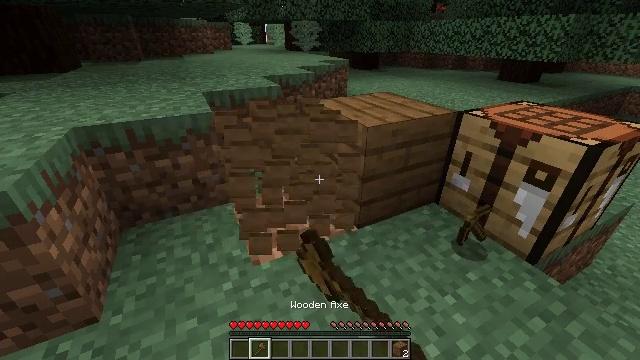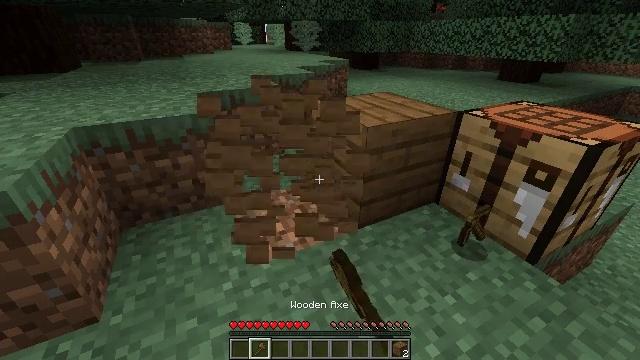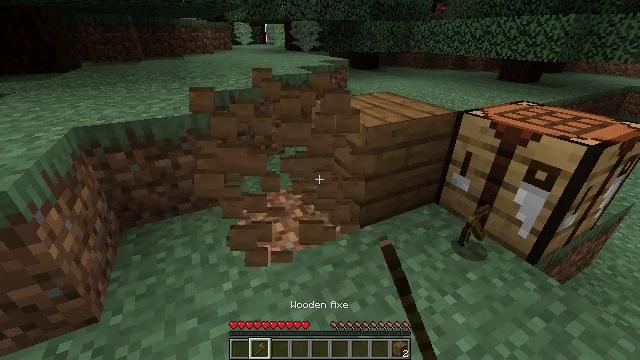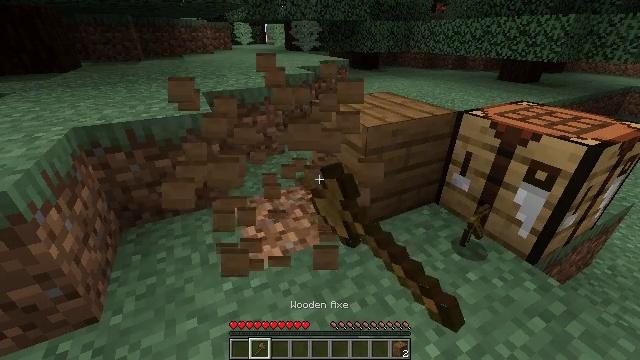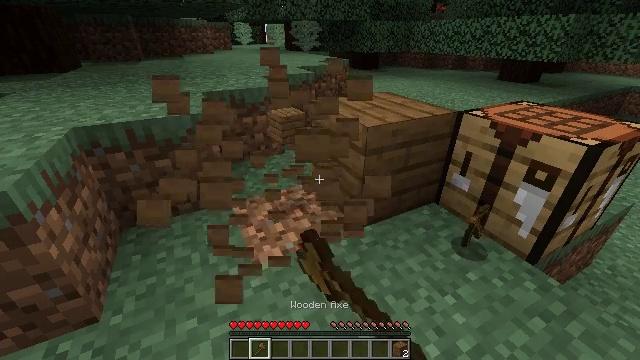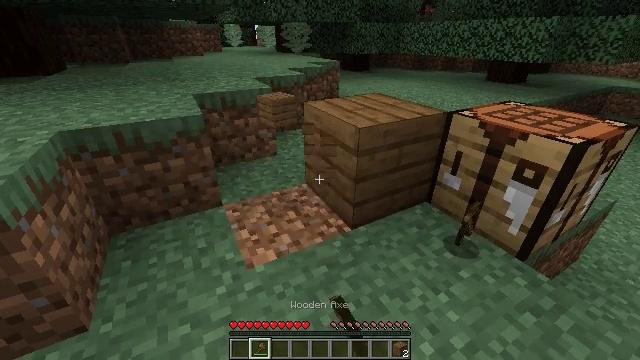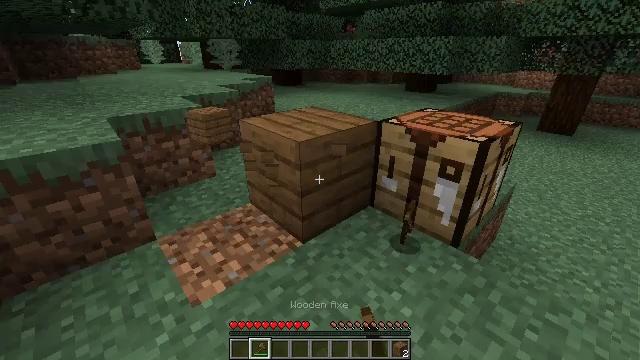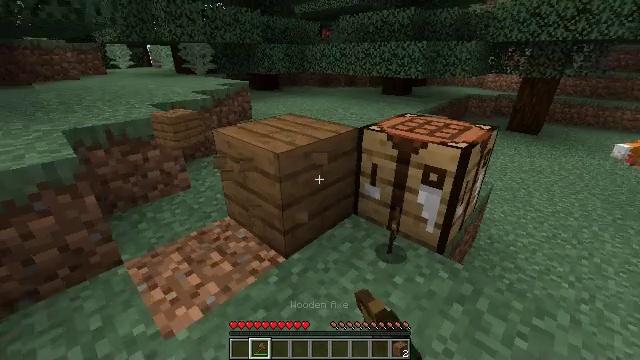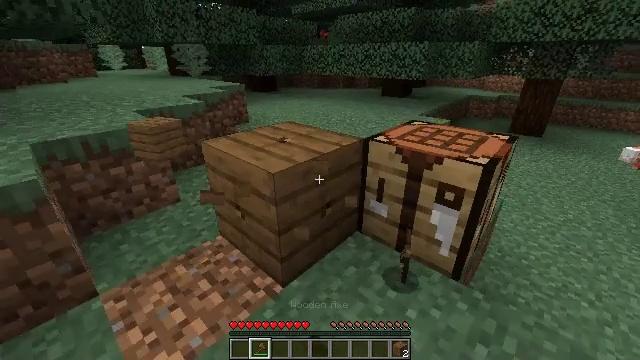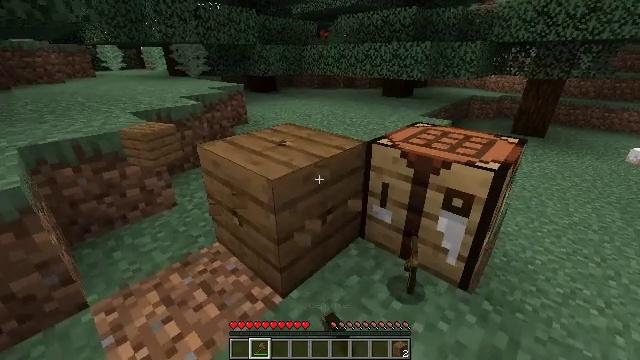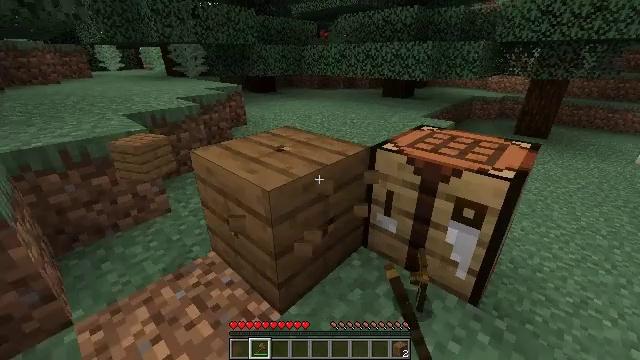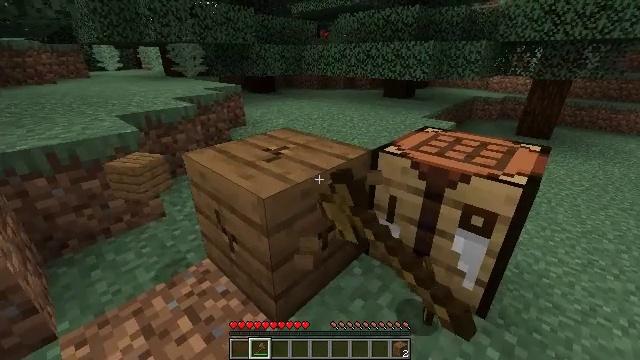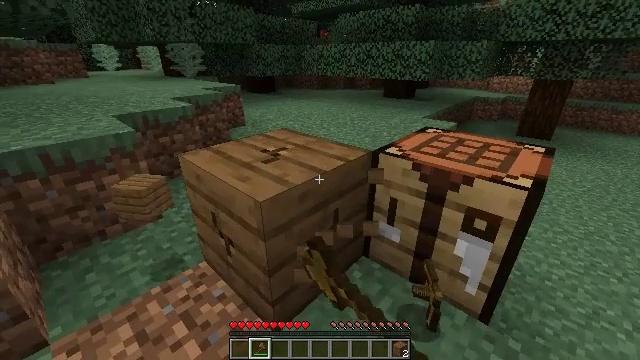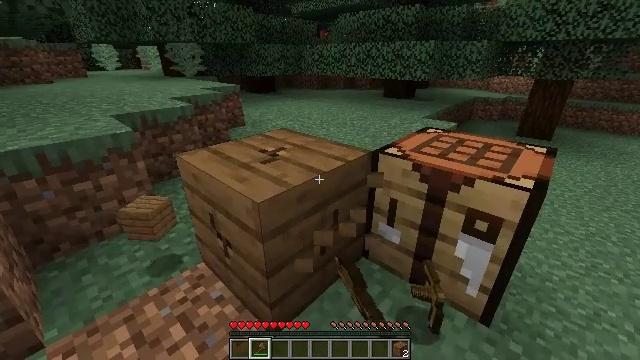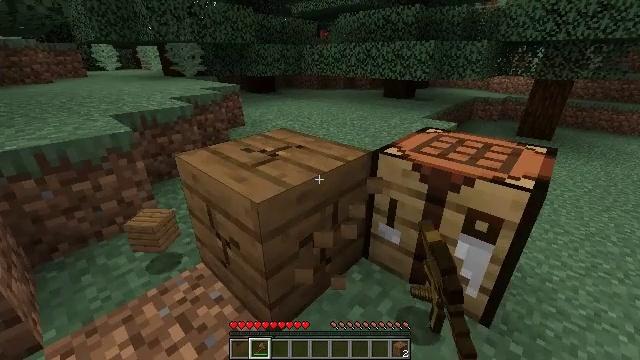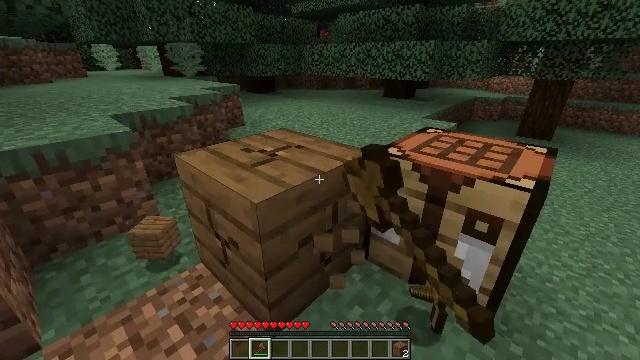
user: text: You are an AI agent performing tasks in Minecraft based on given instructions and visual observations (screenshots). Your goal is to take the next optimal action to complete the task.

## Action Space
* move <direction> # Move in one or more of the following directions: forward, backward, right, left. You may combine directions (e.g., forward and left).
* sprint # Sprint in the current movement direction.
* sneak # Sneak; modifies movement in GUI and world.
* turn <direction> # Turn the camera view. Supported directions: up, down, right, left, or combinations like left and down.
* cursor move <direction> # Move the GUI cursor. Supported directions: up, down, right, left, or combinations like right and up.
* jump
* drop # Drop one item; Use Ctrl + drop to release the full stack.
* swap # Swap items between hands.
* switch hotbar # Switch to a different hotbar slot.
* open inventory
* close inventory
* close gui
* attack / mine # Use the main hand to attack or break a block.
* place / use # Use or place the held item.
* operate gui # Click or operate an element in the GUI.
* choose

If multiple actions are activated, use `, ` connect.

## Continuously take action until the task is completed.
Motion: motion action
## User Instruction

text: Harvest spruce planks for building.
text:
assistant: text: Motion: attack / mine
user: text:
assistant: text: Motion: attack / mine
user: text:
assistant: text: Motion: attack / mine
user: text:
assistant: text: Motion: attack / mine
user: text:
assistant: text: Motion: turn right, attack / mine
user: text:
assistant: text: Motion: move forward, turn right and up, attack / mine
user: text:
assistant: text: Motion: move forward, turn right, attack / mine
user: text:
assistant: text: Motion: move forward, attack / mine
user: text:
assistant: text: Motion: move forward, attack / mine
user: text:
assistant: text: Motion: attack / mine
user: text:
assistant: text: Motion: attack / mine
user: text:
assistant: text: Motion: attack / mine
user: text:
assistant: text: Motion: attack / mine
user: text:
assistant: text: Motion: attack / mine
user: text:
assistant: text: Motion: attack / mine
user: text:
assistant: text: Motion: attack / mine
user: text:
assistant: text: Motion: attack / mine
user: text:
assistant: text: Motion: attack / mine
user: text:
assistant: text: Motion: attack / mine
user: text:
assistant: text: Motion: attack / mine
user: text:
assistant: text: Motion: attack / mine
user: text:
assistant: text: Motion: attack / mine
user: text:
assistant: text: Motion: attack / mine
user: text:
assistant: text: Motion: attack / mine
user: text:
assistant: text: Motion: attack / mine
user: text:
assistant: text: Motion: attack / mine
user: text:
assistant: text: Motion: attack / mine
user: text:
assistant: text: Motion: attack / mine
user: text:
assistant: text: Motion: attack / mine
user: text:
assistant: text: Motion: attack / mine